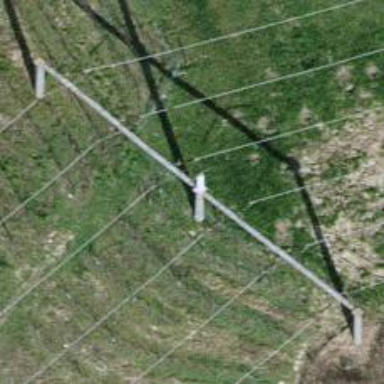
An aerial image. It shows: Concrete power pole.